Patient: sex M, age 67
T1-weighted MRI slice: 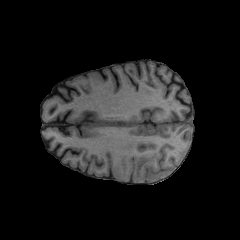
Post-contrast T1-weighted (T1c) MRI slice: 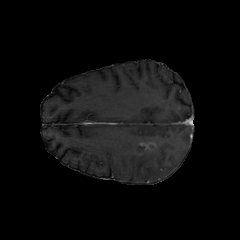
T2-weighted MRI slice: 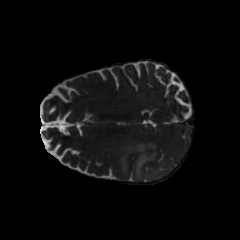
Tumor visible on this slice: yes
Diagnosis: Glioblastoma, IDH-wildtype
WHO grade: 4